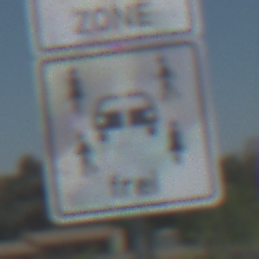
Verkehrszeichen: CarsharingfahrzeugeFrei
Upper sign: BeginnEingeschraenktesHalteverbotZone
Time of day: Midday
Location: Outdoor (Nature)
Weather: Clear
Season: NotSpecified
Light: Natural